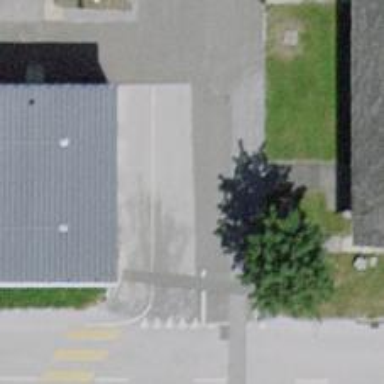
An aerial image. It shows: Sidewalk.